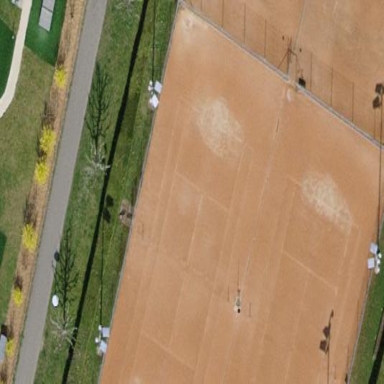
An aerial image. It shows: Tennis court on pitch.